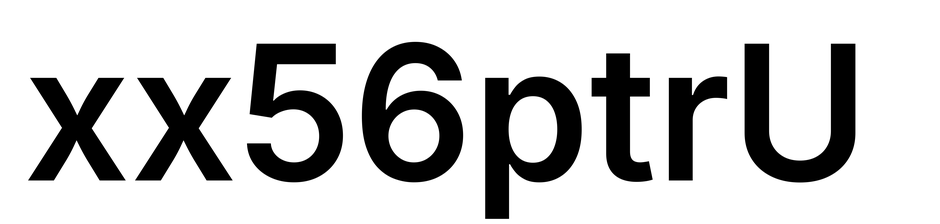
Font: Inter_SemiBold